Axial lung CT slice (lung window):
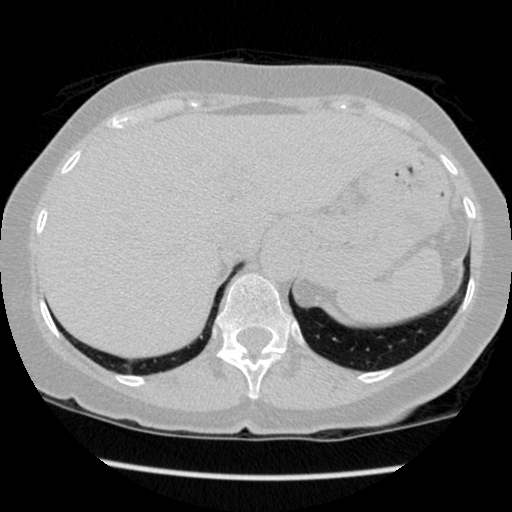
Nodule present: no